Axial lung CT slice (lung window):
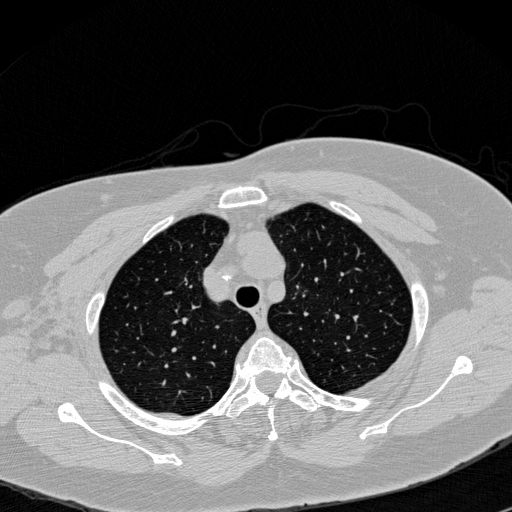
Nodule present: no